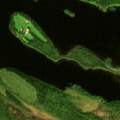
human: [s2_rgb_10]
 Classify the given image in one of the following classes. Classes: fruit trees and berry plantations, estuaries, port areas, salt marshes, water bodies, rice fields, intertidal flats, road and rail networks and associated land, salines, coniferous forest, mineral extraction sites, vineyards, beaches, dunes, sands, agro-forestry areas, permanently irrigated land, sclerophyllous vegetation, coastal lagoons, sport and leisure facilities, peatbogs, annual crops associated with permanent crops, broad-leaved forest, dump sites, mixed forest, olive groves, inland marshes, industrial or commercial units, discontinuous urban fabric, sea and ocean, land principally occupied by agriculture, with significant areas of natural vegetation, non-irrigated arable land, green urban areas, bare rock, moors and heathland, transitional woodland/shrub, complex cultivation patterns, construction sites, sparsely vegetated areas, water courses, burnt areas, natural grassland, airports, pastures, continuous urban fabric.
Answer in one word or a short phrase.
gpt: coniferous forest, water bodies